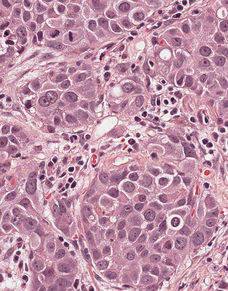
Tumor epithelial tissue: yes
Tumor-associated stroma tissue: yes
Normal tissue: no